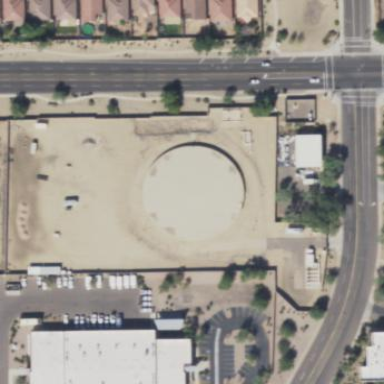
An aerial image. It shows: Storage tank with man-made structure.